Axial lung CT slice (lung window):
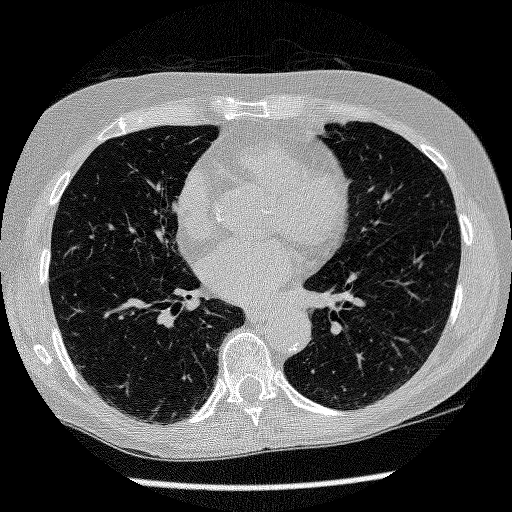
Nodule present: no